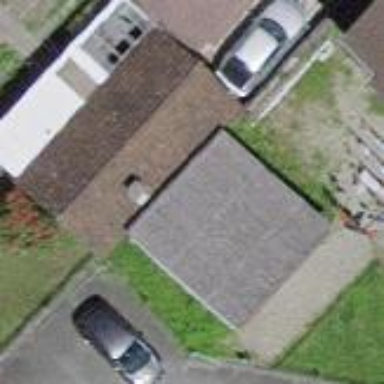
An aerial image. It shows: Garage.